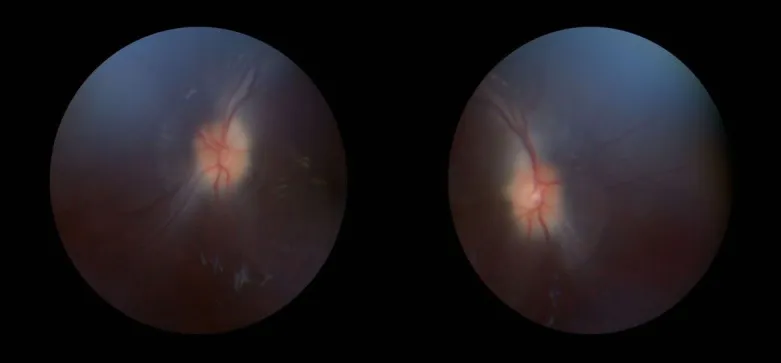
Fundoscopy showed bilateral optic disc swellings (grade 2 papilledema).
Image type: ophthalmic_imaging (fundus_photograph)